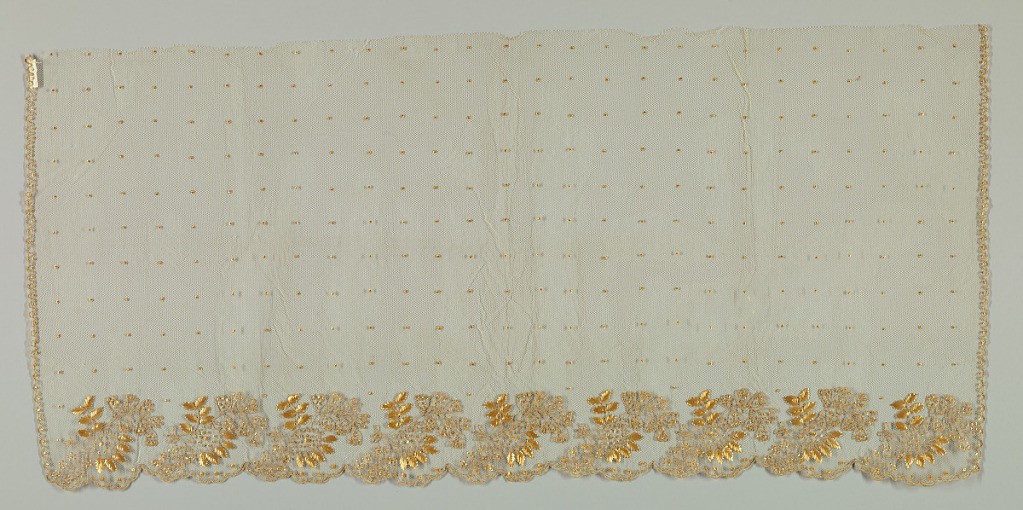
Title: Lower edge of hat veil
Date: mid-19th century
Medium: straw, cotton Technique: satin and running stitches on machine-made net
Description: Hat veil embroidered with straw in a floral design.